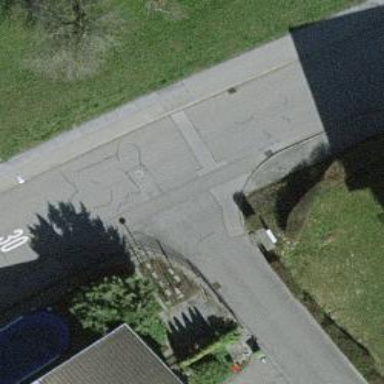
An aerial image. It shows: Asphalt road in residential area.